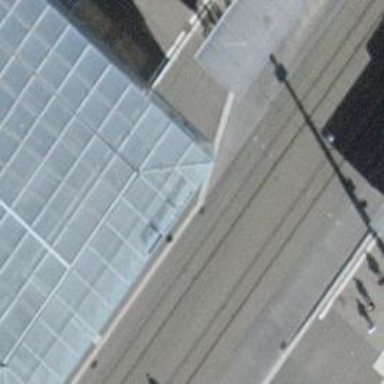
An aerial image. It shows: Billboard serving as support structure.